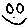
Label: smiley face